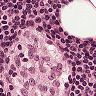
Metastatic tissue present: no